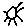
Label: sun